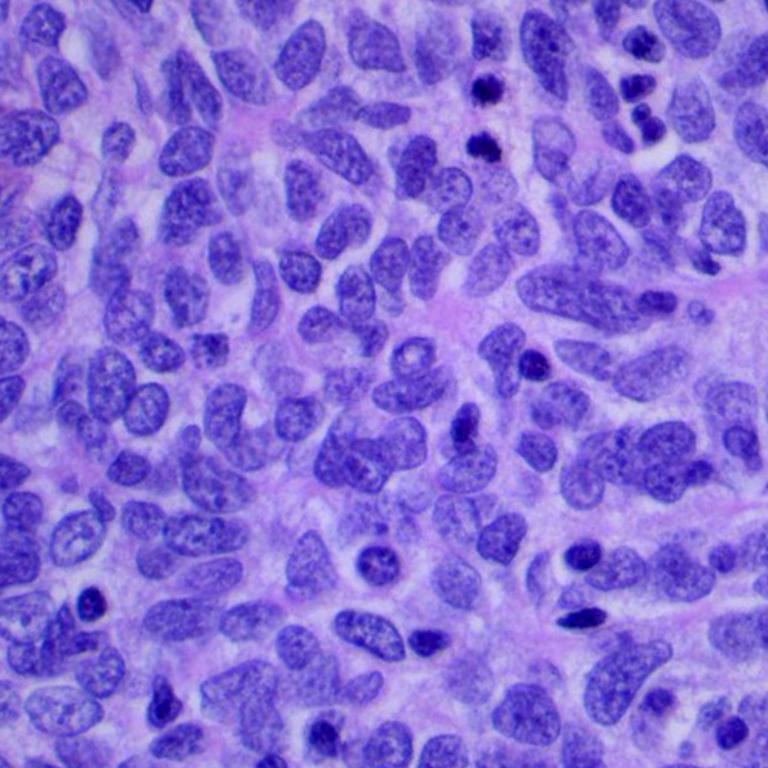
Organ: lung
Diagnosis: squamous carcinomas